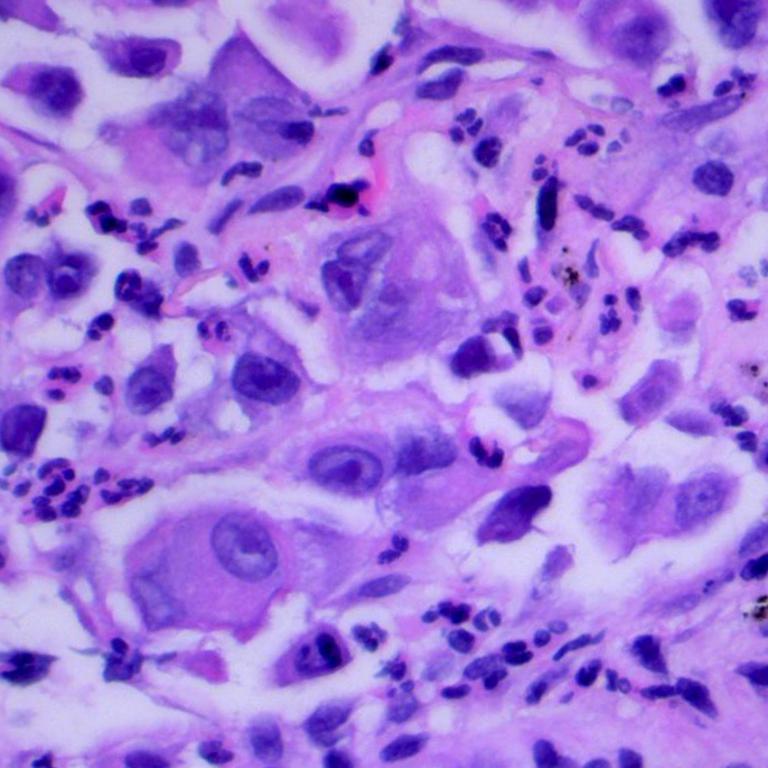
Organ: lung
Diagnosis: adenocarcinomas